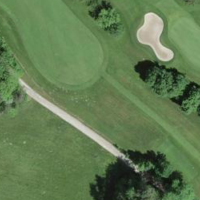
EUNIS habitat code: 53
Species observed at this site:
Salvia pratensis